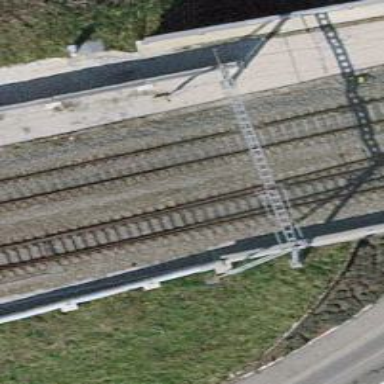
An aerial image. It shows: Single-track electrified railway with contact line.